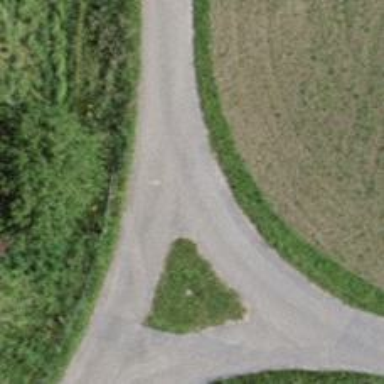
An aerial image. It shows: Unclassified road.